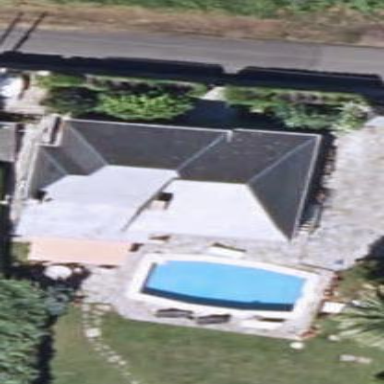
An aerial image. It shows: Simple and straightforward house.